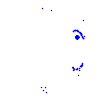
Particle: electron